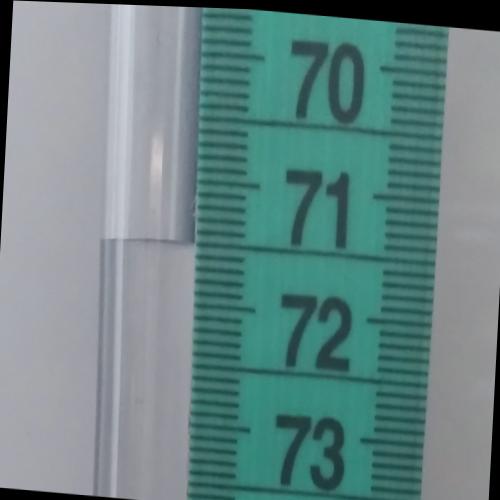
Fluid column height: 71.5 cm